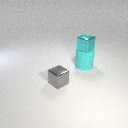
large cyan rubber cylinder behind small gray metal cube